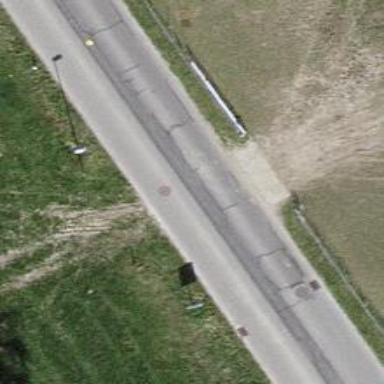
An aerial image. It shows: Tertiary road.